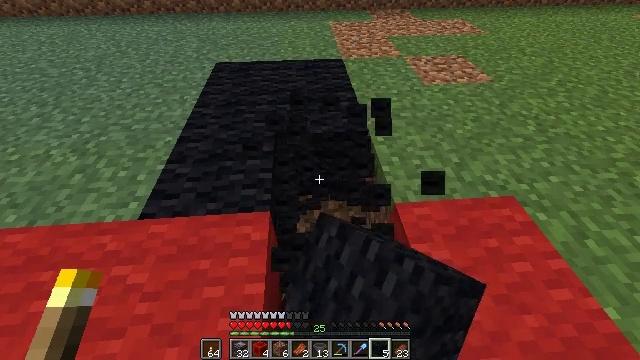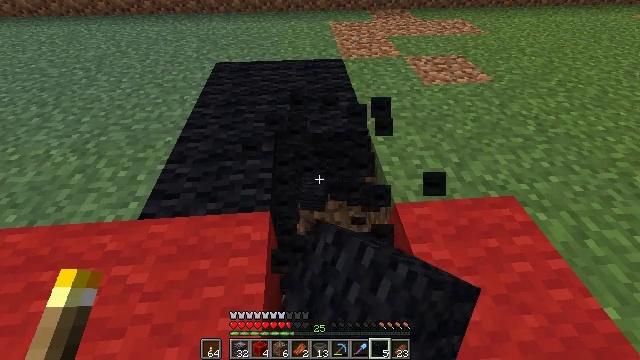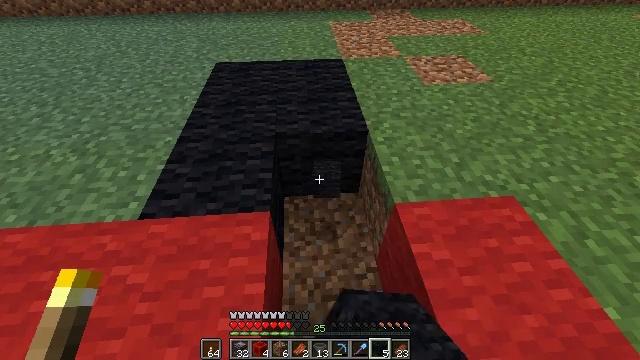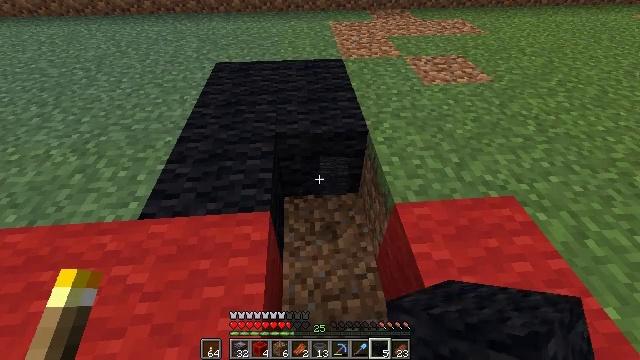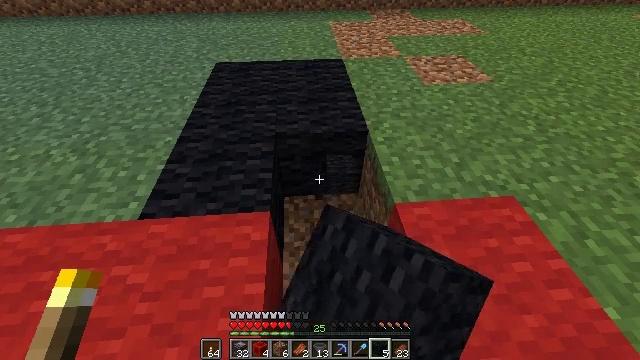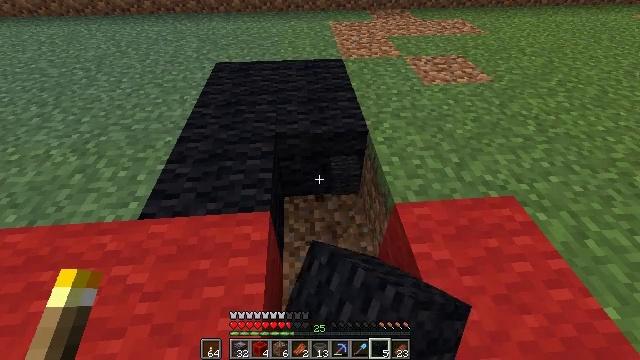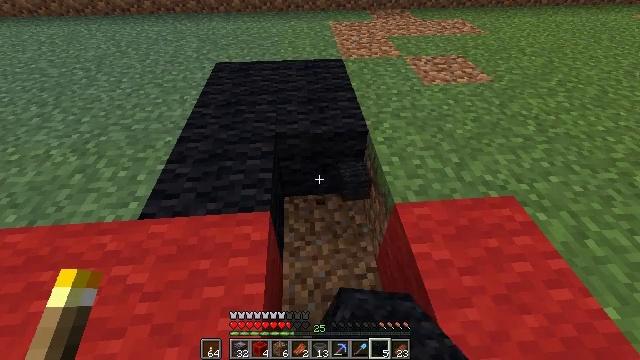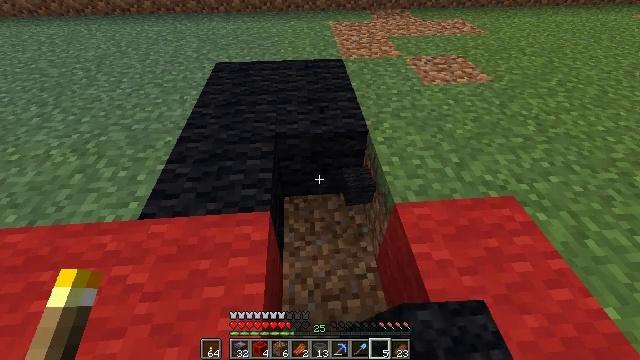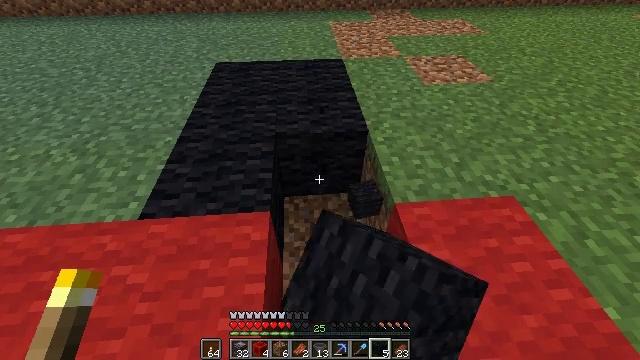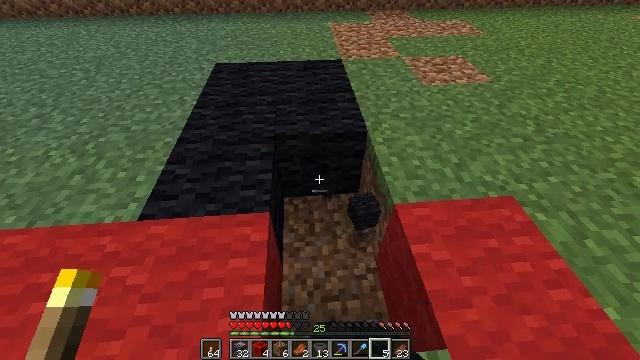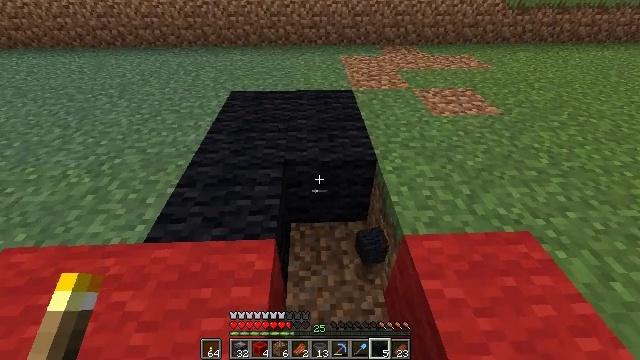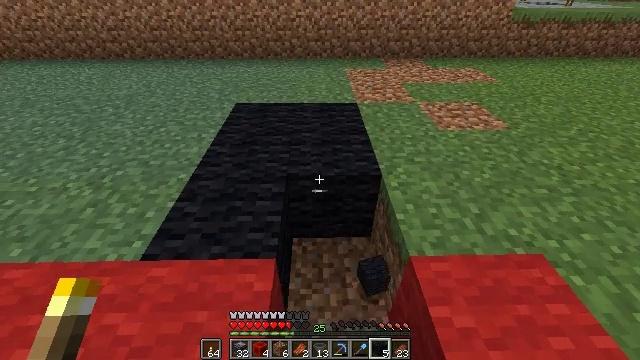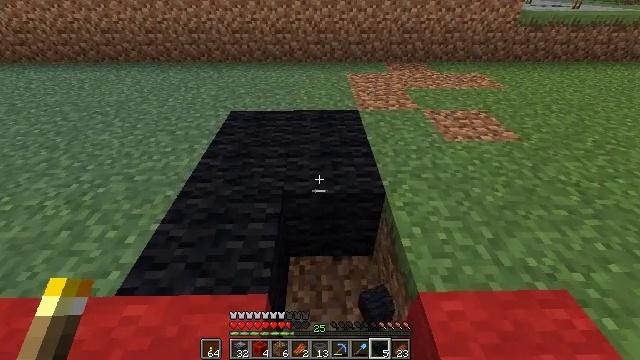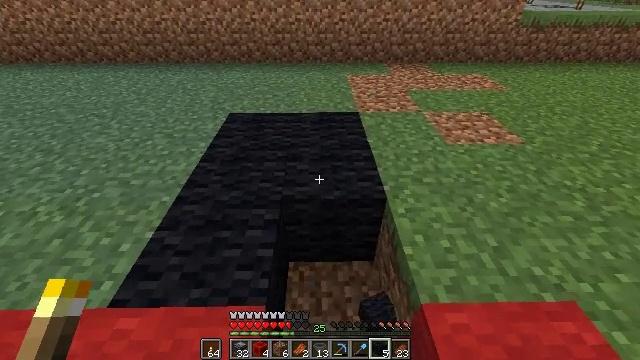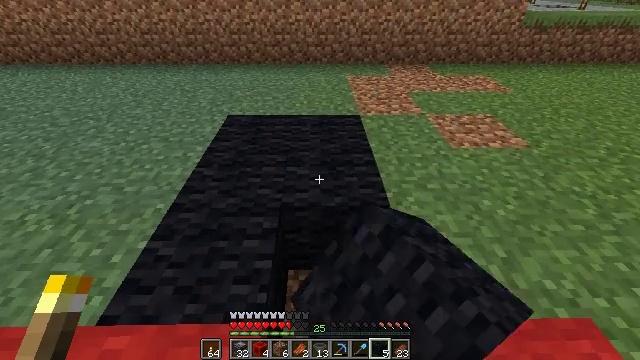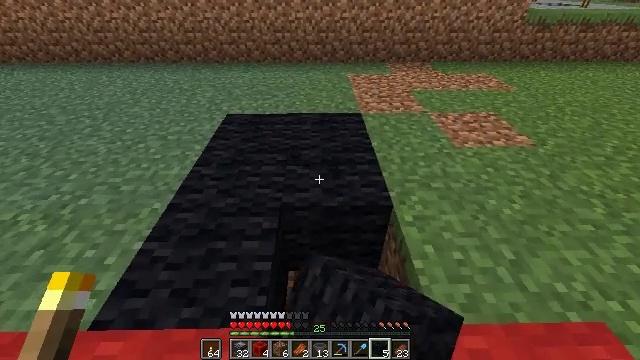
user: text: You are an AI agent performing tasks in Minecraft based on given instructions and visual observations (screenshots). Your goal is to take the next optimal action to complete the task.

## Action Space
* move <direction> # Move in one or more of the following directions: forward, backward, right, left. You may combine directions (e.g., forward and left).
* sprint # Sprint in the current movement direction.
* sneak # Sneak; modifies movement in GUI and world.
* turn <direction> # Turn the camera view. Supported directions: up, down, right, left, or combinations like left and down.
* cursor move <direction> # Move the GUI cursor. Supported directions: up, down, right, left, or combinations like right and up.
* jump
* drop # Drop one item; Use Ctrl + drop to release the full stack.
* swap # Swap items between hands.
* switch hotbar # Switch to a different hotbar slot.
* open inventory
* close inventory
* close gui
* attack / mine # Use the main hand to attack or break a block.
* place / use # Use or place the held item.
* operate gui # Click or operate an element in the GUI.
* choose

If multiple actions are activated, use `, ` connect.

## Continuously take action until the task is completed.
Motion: motion action
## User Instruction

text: Collect black wool by attacking the block.
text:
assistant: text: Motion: attack / mine
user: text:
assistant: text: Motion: attack / mine
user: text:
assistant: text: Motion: attack / mine
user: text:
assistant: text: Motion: attack / mine
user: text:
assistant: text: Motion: attack / mine
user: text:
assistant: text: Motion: attack / mine
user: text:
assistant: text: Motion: attack / mine
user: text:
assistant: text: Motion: attack / mine
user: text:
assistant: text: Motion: no_op
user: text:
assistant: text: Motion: move forward, turn left and up
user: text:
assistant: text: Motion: move forward, turn left and up
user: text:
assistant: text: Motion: move forward
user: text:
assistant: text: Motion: attack / mine
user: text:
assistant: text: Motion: attack / mine
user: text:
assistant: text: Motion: attack / mine
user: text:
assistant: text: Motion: attack / mine
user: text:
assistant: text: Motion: attack / mine
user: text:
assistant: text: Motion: attack / mine
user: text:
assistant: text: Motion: attack / mine
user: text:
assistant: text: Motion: attack / mine
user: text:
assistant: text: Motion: attack / mine
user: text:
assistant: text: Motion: attack / mine
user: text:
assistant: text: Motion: attack / mine
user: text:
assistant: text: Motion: attack / mine
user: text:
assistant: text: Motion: attack / mine
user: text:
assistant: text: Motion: attack / mine
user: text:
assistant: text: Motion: attack / mine
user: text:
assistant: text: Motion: attack / mine
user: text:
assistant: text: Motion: turn right, attack / mine
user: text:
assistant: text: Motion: attack / mine